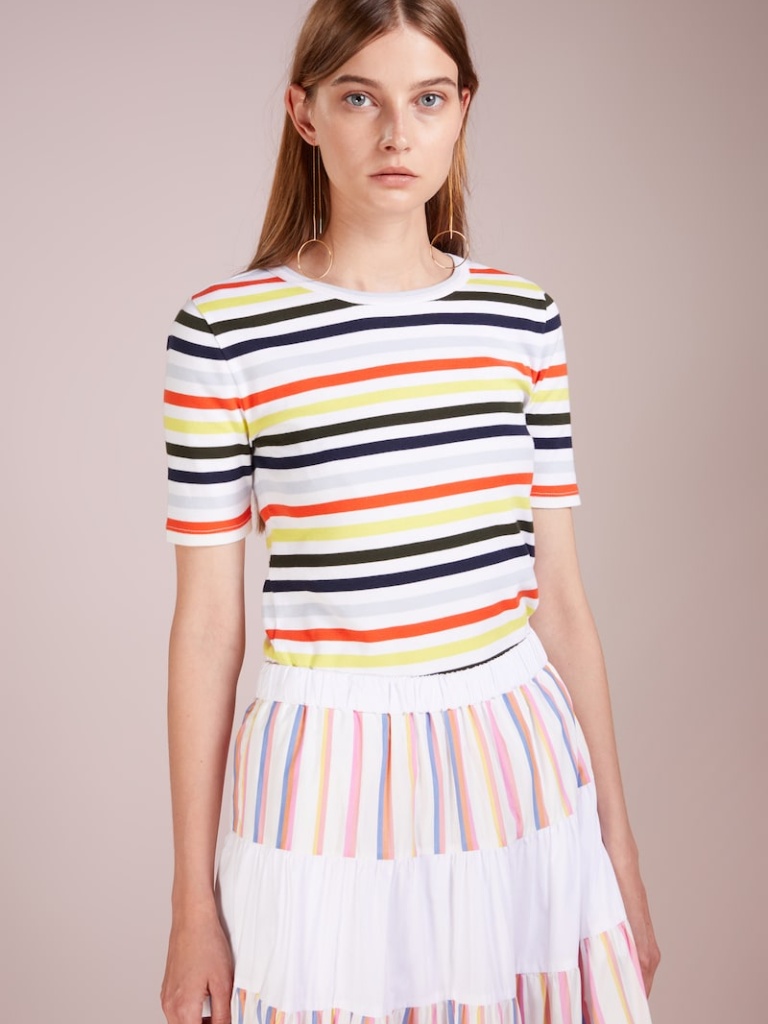
cotton relaxed short sleeve hip length Fully Tucked in crew t-shirt